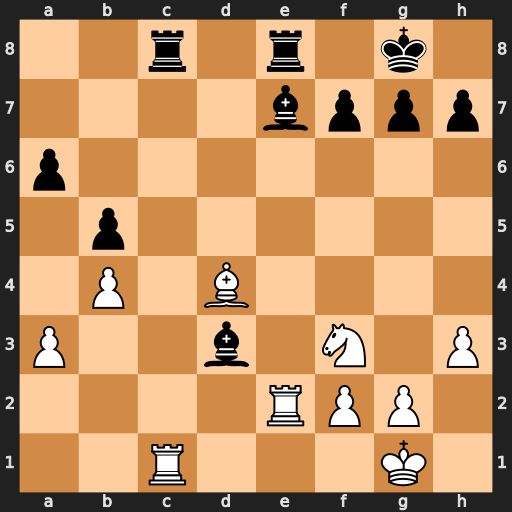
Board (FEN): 2r1r1k1/4bppp/p7/1p6/1P1B4/P2b1N1P/4RPP1/2R3K1
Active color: w
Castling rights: -
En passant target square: -
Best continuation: Rxc8 Rxc8 Rxe7